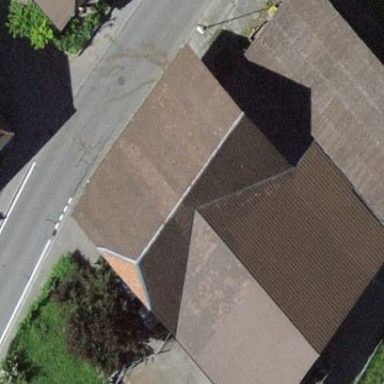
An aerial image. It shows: Rural barn.